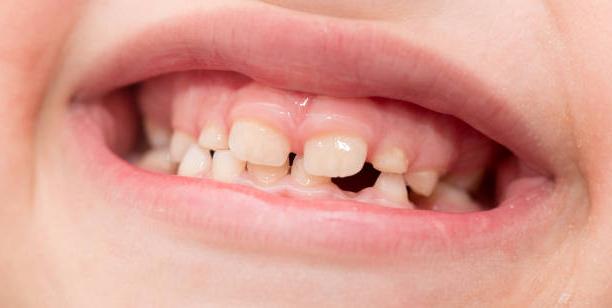
Condition: hypodontia